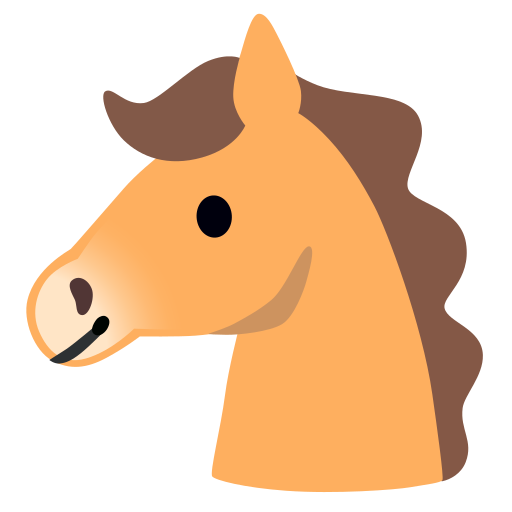
Emoji: 🐴